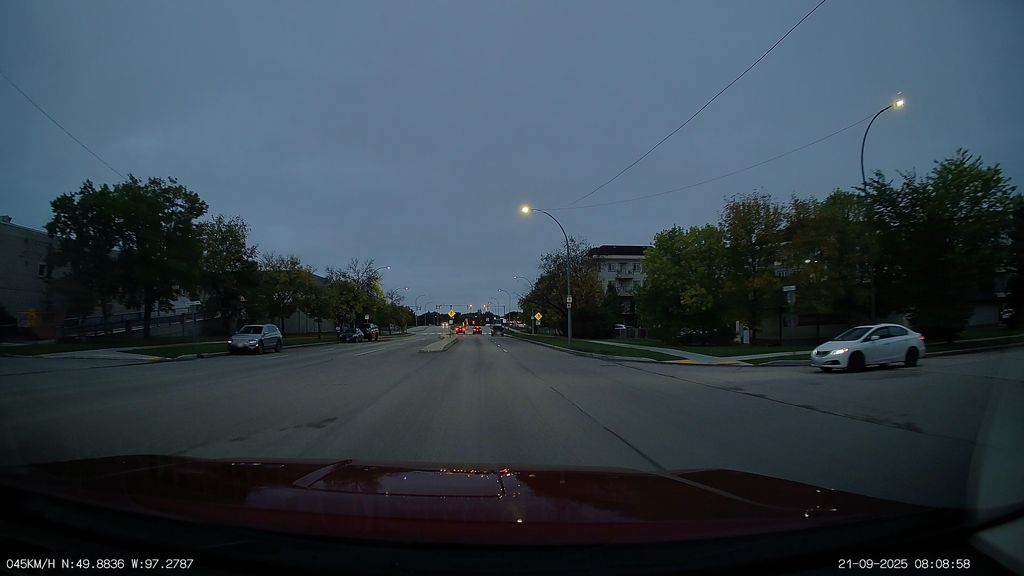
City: winnipeg